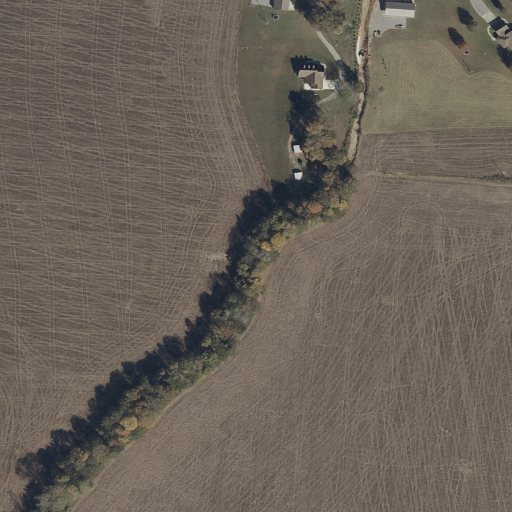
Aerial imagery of valley in Alabama named Houston Hollow containing cultivated crops, pasture, and open development